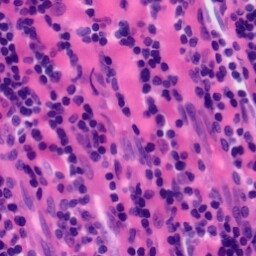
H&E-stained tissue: Tonsil